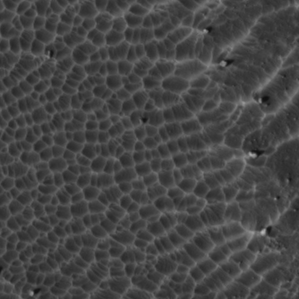
Label: non_frost